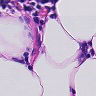
Metastatic tissue present: no